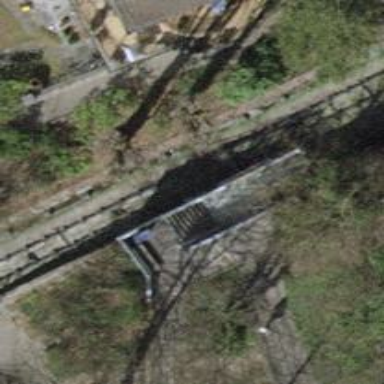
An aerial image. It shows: Funicular station with railway halt at the stop position for public transport.